Interaction volume radius: 5 \u00c5
Interaction volume height: 15 \u00c5
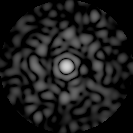
Disorder parameter: 0.8444